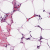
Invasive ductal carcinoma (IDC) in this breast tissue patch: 0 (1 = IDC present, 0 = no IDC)